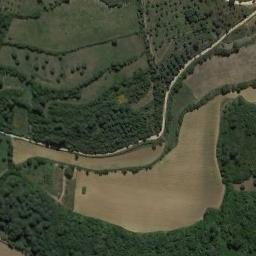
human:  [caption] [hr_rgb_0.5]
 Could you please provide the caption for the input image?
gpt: The green plants are on the terrace .

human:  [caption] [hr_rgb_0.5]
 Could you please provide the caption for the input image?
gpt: The bare and green terrace is next to some trees .

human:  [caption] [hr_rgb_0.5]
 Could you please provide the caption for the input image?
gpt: There is a row of grey houses beside the terraces .

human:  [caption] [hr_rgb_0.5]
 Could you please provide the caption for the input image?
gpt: A large layer of green terraced fields, The crops in the fields are lush like green forests .

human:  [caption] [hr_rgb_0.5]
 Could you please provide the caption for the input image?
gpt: There are green meadows beside the terraces .